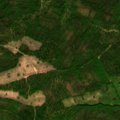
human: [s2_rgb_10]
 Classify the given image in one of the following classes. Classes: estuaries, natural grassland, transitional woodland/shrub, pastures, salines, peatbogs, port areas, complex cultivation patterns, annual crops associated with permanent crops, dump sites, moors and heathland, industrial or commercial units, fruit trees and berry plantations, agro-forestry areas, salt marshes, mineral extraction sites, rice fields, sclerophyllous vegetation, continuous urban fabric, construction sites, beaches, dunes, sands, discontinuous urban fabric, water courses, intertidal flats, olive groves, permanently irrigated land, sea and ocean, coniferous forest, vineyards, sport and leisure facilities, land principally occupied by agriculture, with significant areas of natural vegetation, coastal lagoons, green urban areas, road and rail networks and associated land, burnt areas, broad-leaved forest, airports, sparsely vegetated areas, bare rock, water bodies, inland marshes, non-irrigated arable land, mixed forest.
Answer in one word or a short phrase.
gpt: mixed forest, transitional woodland/shrub